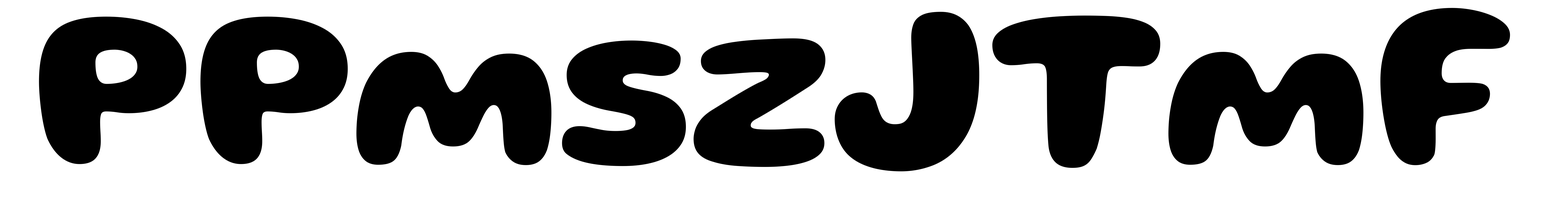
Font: Gluten_Bold